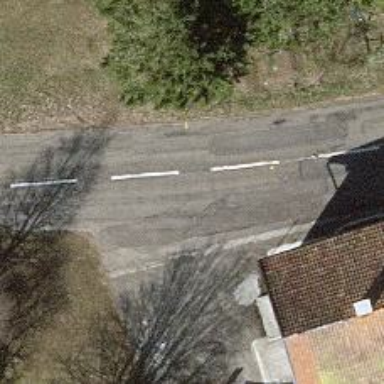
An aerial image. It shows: Secondary road with asphalt surface.